Question: I'm opening a text file and removing the first line to prepare it for importing in a database using bulk insert. Here is my code:
'''
string tempFile = Path.GetTempFileName();
using (var sr = new StreamReader("F:\Upload\File.txt", System.Text.Encoding.UTF8))
{
using (var sw = new StreamWriter(tempFile,true, System.Text.Encoding.UTF8))
{
string line;
while ((line = sr.ReadLine()) != null)
{
if (line.Substring(0, 8) != "Nr. Crt.")
sw.WriteLine(line);
}
}
}
System.IO.File.Delete("F:\Upload\File.txt");
System.IO.File.Move(tempFile, "F:\Upload\File.txt");
'''
After this if I open the resulting file, Unicode characters are replaced with other characters. For example strings containing non-breaking space (unicode U+00A0): 'Value' (note the unicode char ) are transformed in 'Value' .
How can I avoid this?
Edit:
Notepad++ is set to 'Encode in UTF-8'
Here is a picture of how it looks :

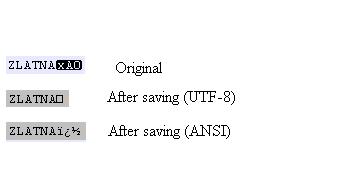
Answer: > are transformed in Value
The byte values for those 3 odd characters are 0xef 0xbd 0xbf. Which is the utf8 encoding for codepoint , the <URL>. Which is used when utf encoded text and the text contains an invalid encoding byte sequence.
Pointing squarely at an issue with File.txt, it was probably not encoded in utf-8. If you have no idea what encoding was used for that file then the first guess is to pass Encoding.Default to the StreamReader constructor.